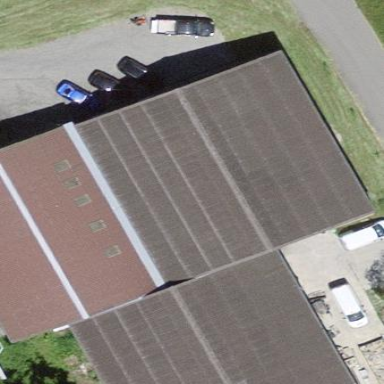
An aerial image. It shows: Warehouse building.